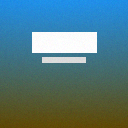
Screen state: on